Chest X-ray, PA view. Patient: 38 years old, sex M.
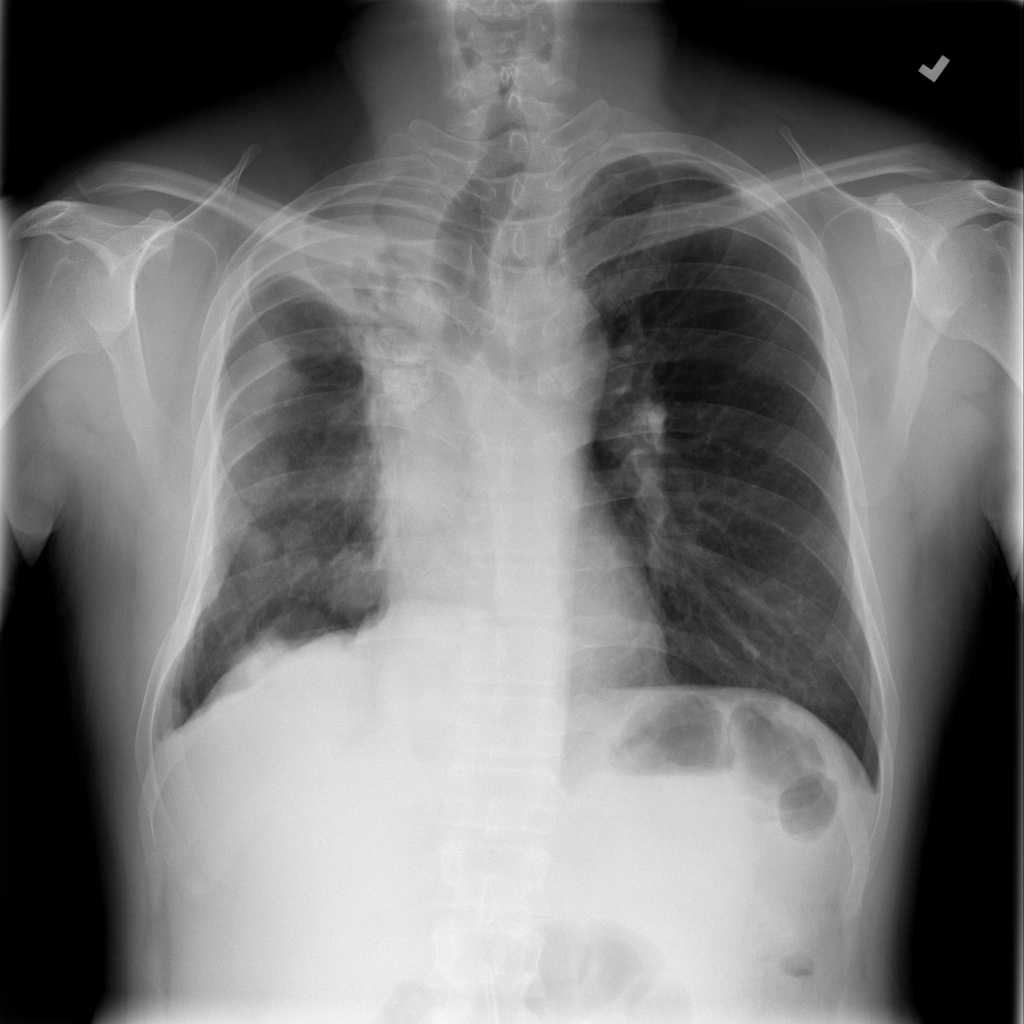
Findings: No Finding